This time-frequency spectrogram was computed from a bearing vibration snapshot; brighter regions carry more energy. Diagnose the bearing from this image, choosing from: normal, inner_race, outer_race, ball.
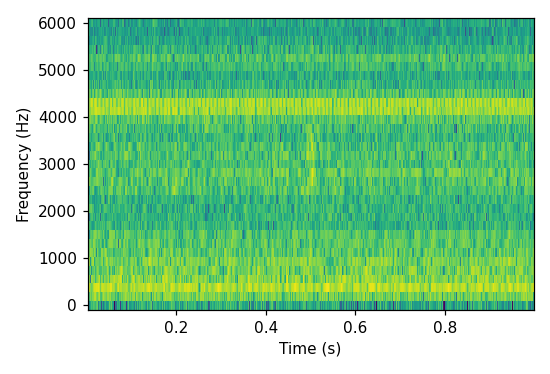
Answer: normal